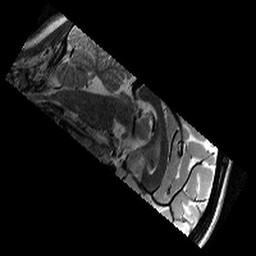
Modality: T2w
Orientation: sagittal
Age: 11
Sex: female
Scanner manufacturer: siemens
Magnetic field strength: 3 T
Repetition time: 9.23 s
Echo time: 0.067 s